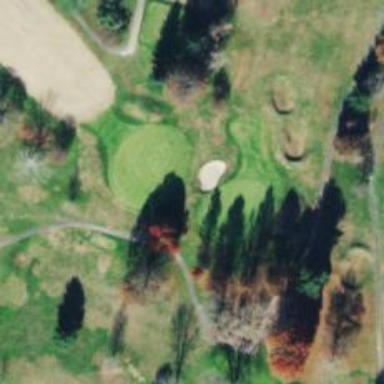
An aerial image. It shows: Golf hole.